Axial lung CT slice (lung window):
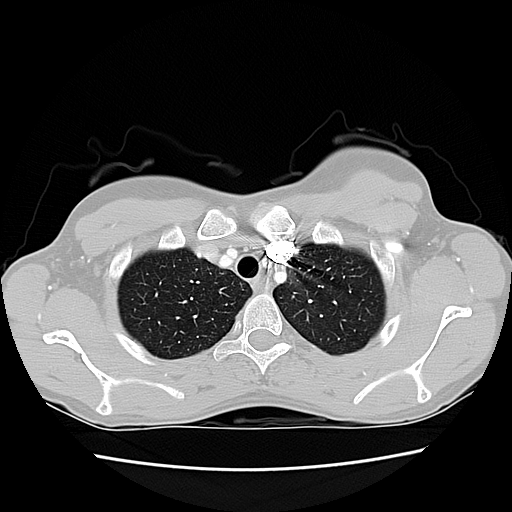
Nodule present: no